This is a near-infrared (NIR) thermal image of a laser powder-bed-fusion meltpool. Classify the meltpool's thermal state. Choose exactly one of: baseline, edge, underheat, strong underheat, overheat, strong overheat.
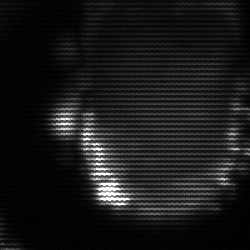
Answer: baseline